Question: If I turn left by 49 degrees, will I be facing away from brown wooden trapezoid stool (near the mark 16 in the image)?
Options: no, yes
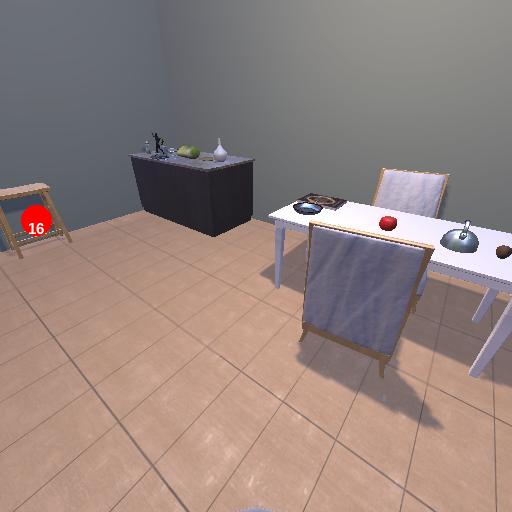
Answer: no